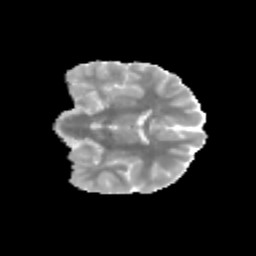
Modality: MD
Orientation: coronal
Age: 12
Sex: male
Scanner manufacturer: siemens
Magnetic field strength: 3 T
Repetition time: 3.8 s
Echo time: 0.07 s